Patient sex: M
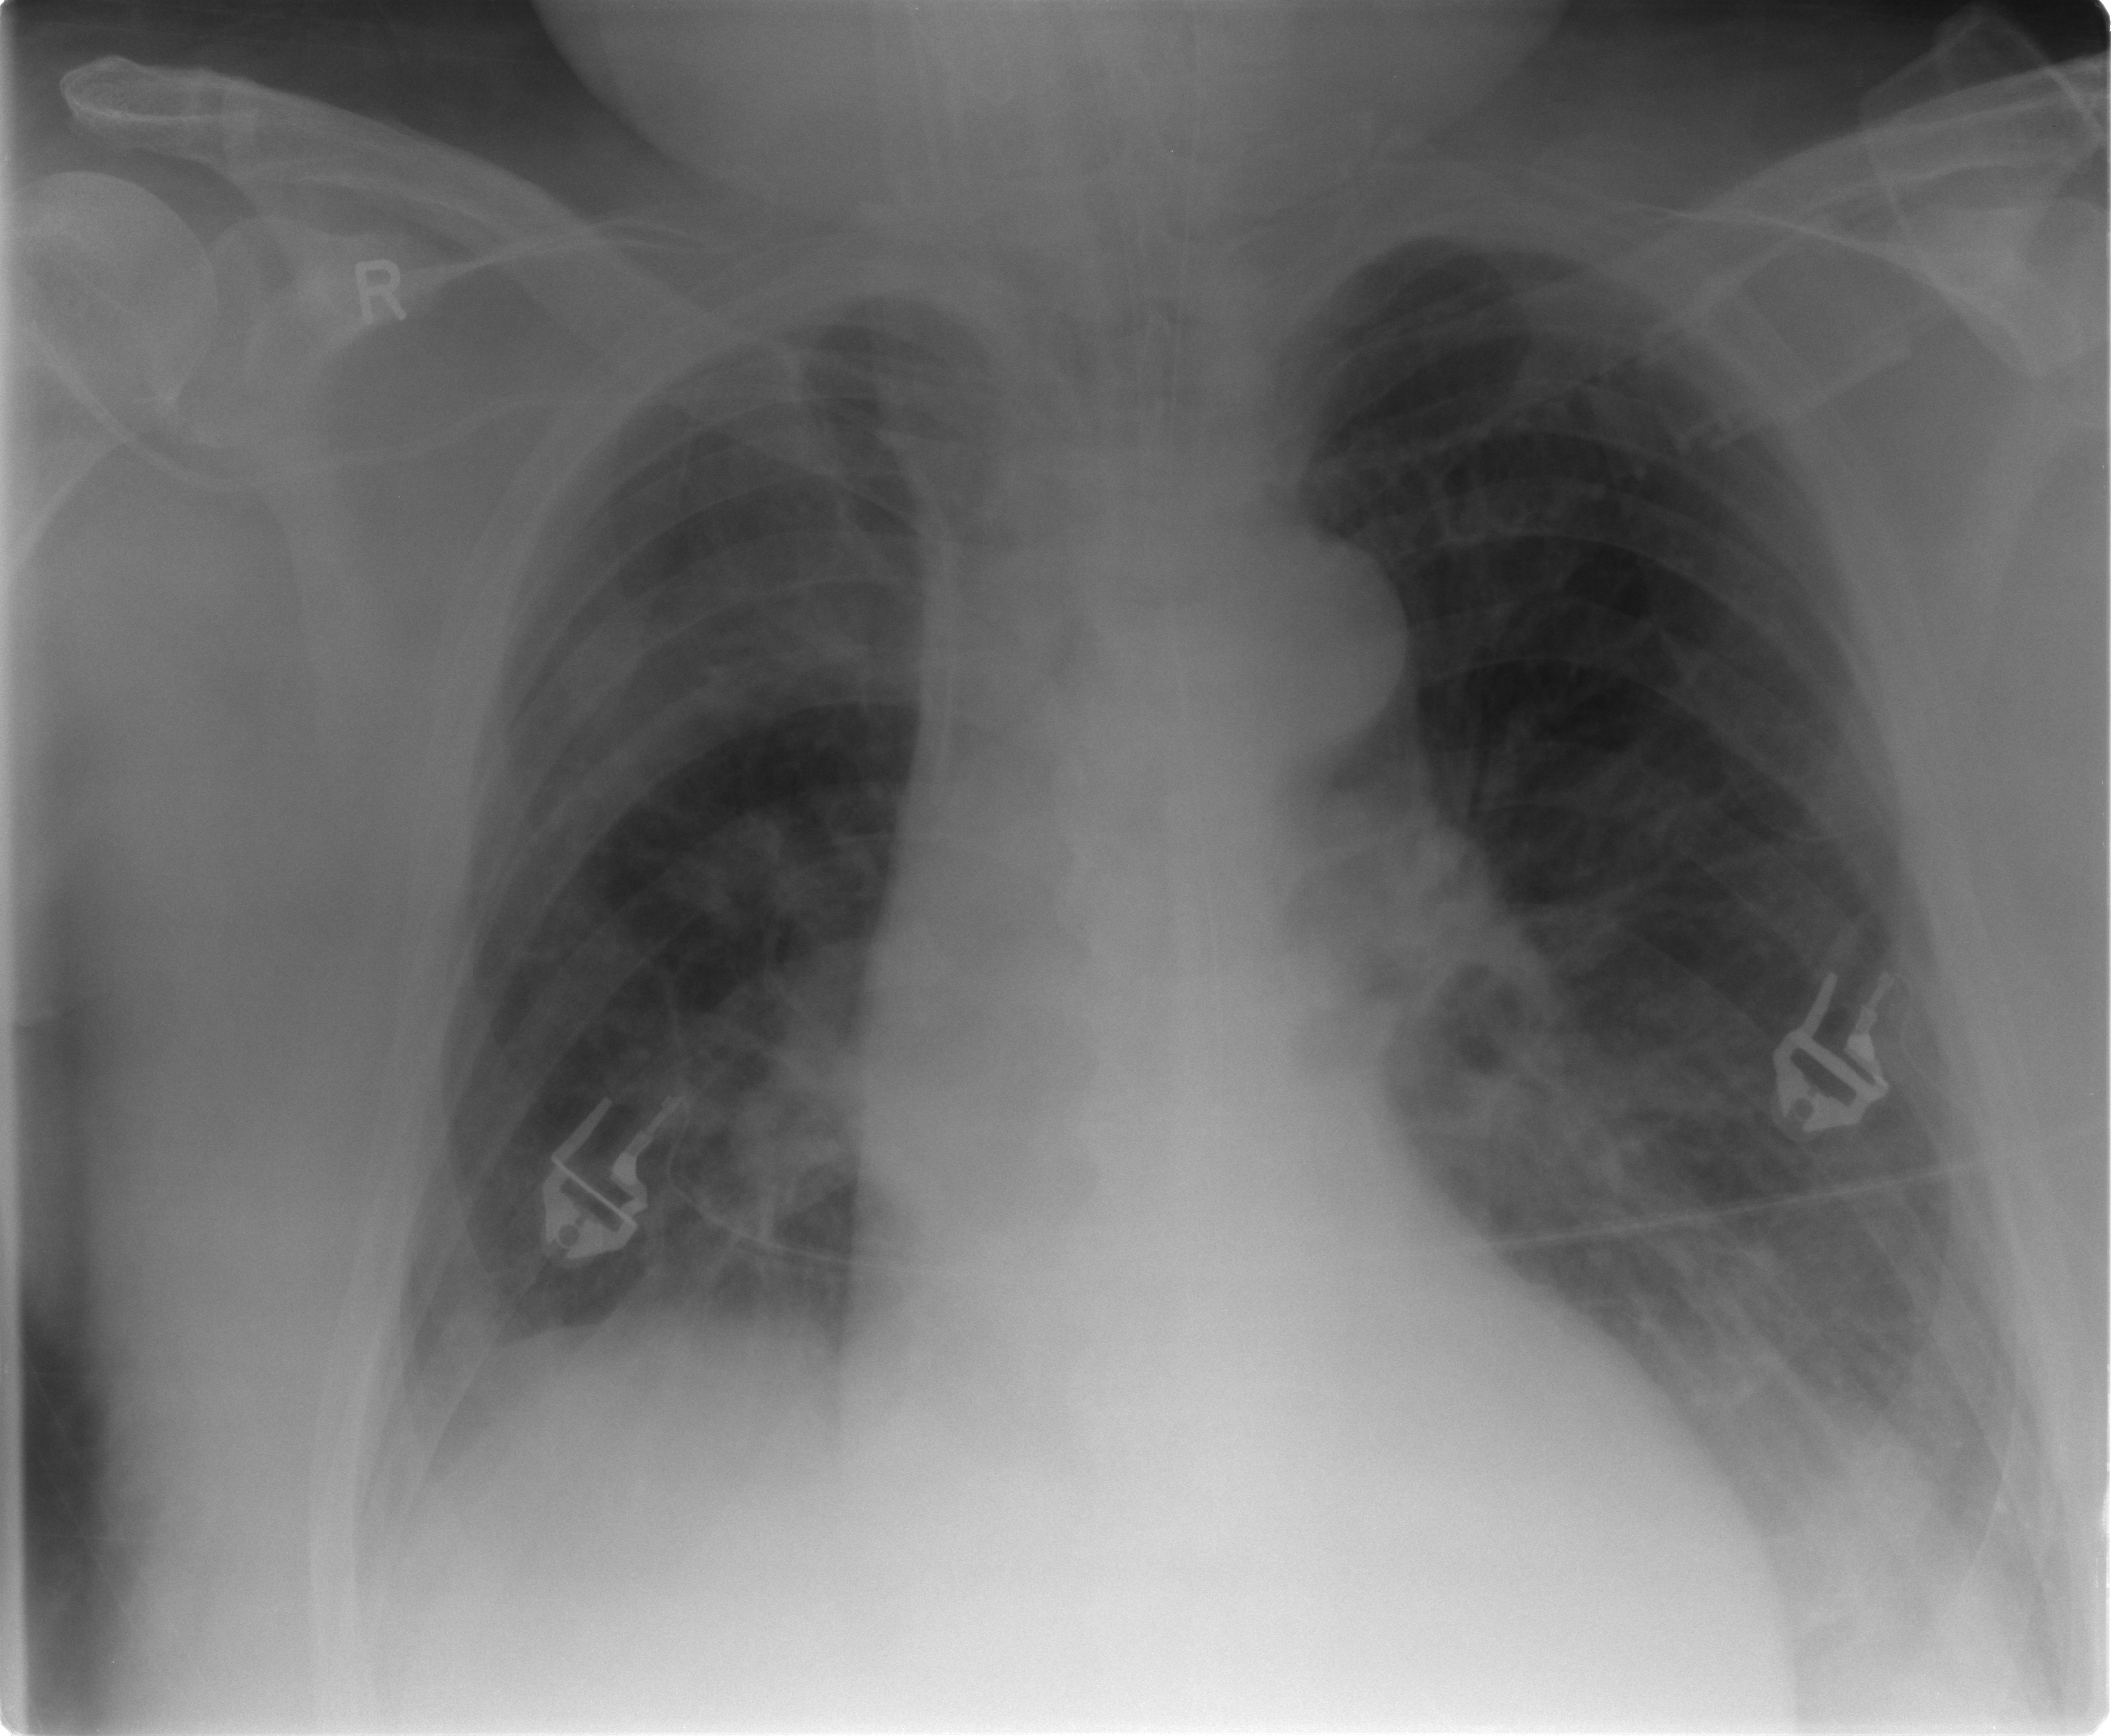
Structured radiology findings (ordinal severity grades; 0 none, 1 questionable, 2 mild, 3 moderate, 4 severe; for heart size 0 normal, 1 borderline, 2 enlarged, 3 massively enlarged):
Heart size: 2
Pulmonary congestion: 2
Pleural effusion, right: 2
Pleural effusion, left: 1
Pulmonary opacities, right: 1
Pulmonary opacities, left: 1
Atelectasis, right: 2
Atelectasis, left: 2